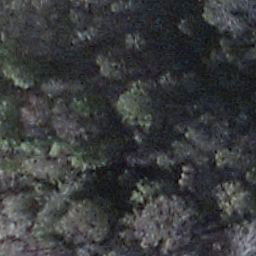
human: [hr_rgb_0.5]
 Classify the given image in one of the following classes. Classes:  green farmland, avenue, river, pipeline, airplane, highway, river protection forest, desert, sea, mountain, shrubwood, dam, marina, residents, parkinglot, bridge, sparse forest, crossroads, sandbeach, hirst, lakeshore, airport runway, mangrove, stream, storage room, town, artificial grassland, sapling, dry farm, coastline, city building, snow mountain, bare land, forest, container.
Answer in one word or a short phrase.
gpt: shrubwood